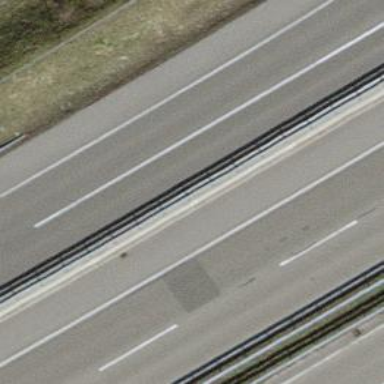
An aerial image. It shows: Asphalt motorway link.